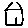
Label: house